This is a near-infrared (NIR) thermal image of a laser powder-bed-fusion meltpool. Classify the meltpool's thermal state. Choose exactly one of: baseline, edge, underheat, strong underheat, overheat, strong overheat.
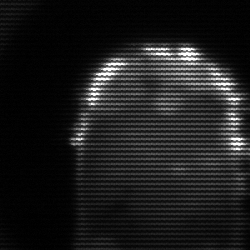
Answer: baseline